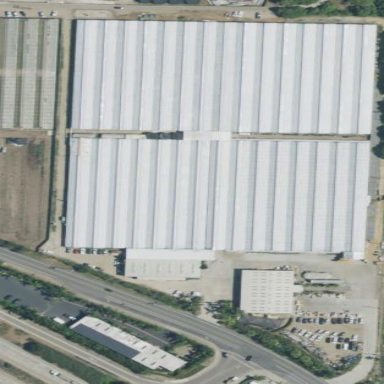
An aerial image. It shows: Greenhouse.